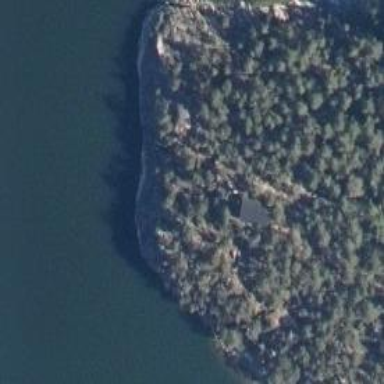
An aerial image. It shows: Natural cliff.